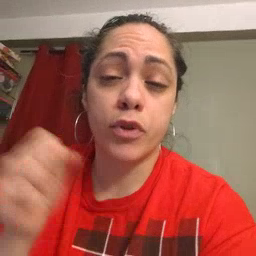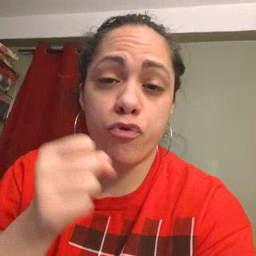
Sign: refrigerator